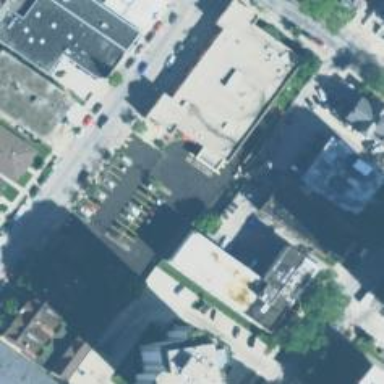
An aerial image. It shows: Part of the building is designated for retail.